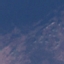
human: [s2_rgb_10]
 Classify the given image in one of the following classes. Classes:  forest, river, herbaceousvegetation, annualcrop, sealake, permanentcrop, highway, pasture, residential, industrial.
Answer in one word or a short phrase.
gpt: HerbaceousVegetation